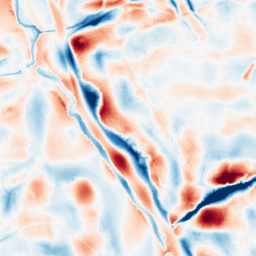
Category: wavelet
Decomposition family: wavelet_biorthogonal
Decomposition parameters: wavelet: bior4.4
level: 5
Upsampling method: regularized
Upsampling parameters: scale: 2
lambda_reg: 0.001
Upsampling scale: 2